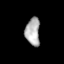
Tissue: lung
Cell type: Others
Senescence score: 0.2246
Nuclear area (px): 396
Mean DAPI intensity: 173.467